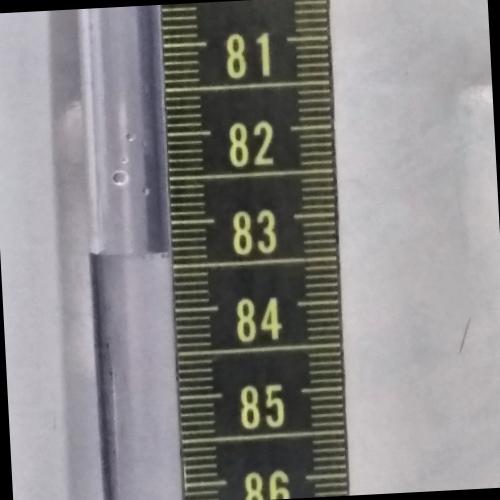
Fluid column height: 83.3 cm